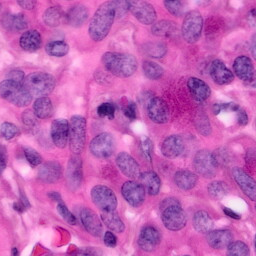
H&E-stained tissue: Pancreatic